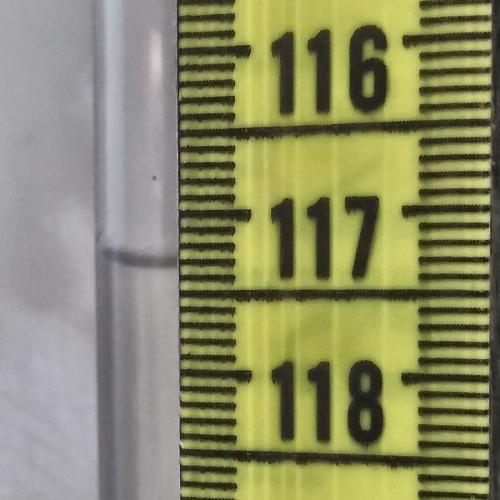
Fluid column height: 117.3 cm